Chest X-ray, AP view. Patient: 54 years old, sex F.
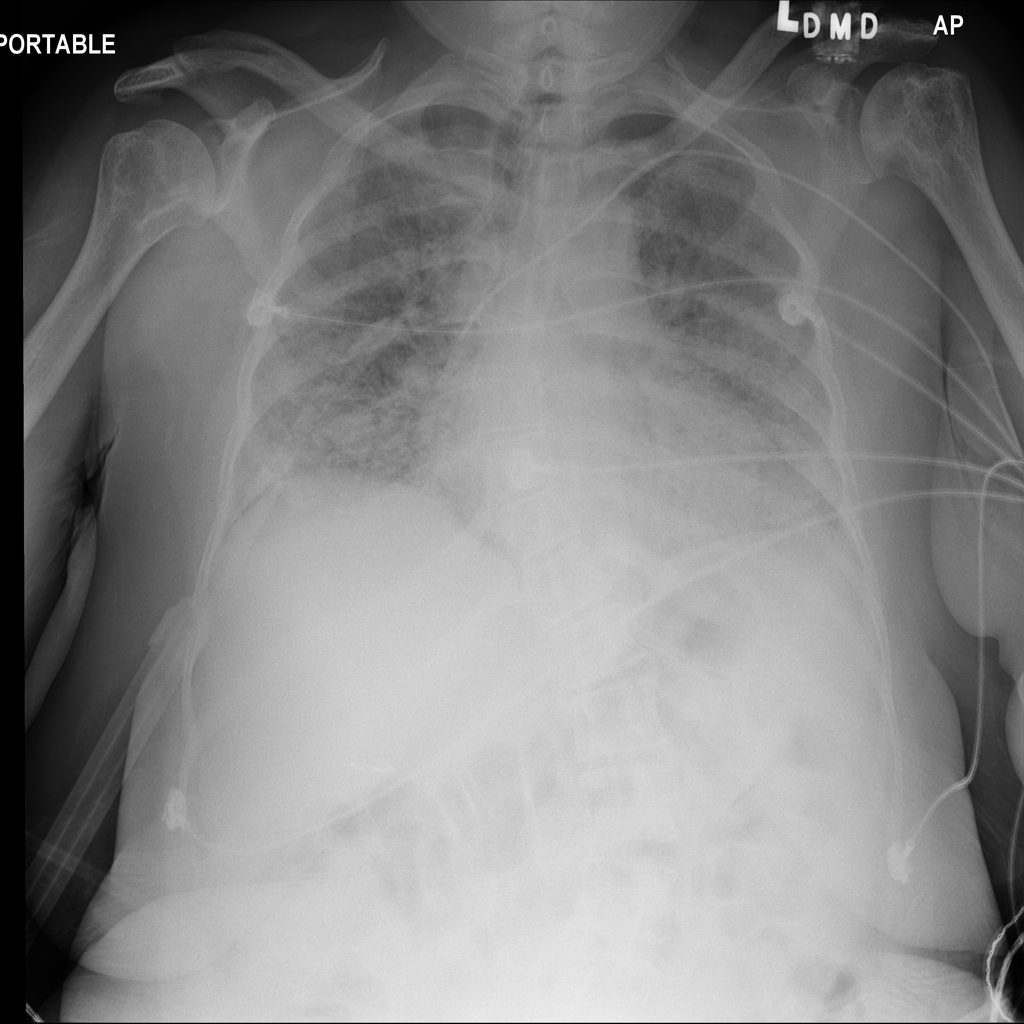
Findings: No Finding